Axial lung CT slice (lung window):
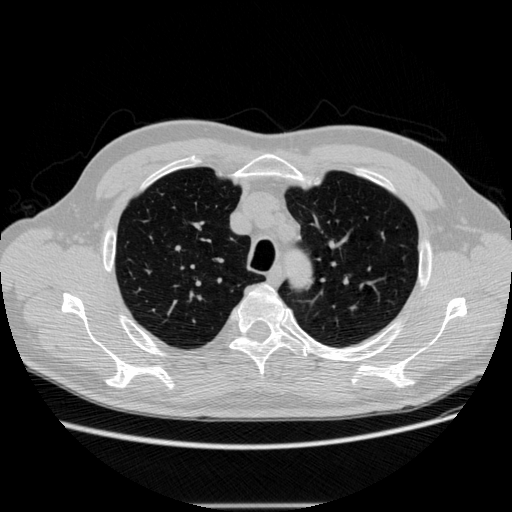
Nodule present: no